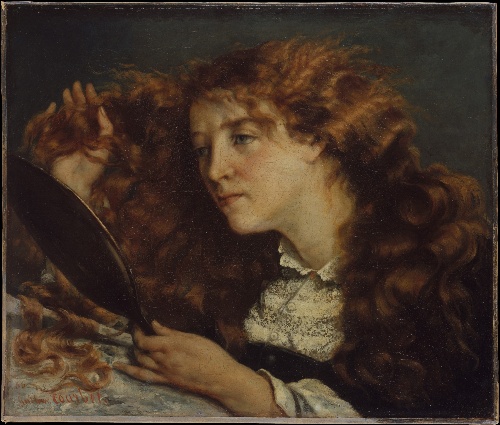
Title: Jo, La Belle Irlandaise
Artist: Gustave Courbet
Artist bio: French, Ornans 1819–1877 La Tour-de-Peilz
Date: 1865–66
Object type: Painting
Classification: Paintings
Medium: Oil on canvas
Dimensions: 22 x 26 in. (55.9 x 66 cm)
Department: European Paintings
Credit line: H. O. Havemeyer Collection, Bequest of Mrs. H. O. Havemeyer, 1929
Accession year: 1929
Repository: Metropolitan Museum of Art, New York, NY
Tags: Women|Mirrors|Portraits